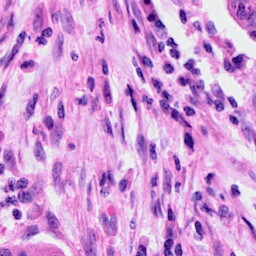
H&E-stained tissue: Cervix